Field crop: maize
Growth stage: 2
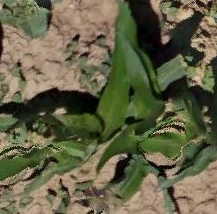
Species: maize